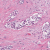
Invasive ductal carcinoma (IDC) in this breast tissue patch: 1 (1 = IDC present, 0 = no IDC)